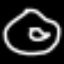
Label: donut